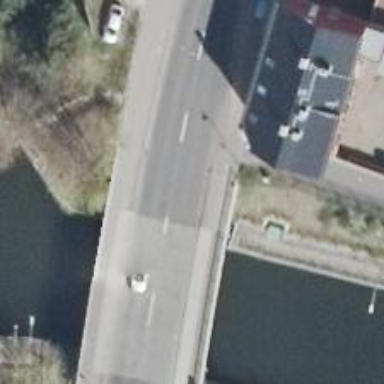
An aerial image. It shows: Primary highway bridge with asphalt surface. It has sidewalks on both sides and dedicated cycle track.